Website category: movie
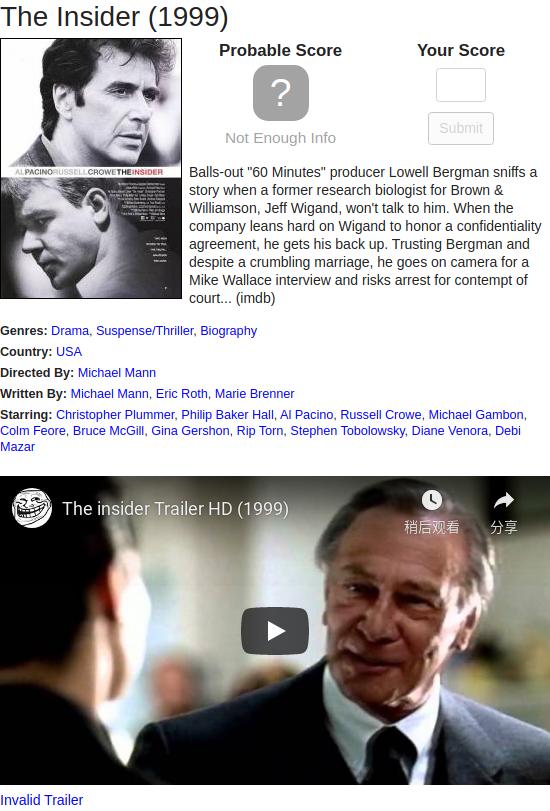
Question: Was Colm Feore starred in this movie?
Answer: yes

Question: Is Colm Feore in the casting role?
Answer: yes

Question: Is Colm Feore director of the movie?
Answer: no

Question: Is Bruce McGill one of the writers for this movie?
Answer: no

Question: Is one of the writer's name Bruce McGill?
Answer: no

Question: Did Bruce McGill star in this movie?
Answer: yes

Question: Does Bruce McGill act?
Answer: yes

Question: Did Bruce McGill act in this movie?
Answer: yes

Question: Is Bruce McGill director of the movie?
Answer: no

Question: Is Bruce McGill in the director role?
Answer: no

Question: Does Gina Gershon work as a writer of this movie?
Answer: no

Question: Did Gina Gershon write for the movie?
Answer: no

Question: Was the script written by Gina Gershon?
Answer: no

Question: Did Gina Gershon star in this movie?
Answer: yes

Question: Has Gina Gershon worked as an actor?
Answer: yes

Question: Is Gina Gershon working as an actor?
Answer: yes

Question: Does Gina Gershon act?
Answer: yes

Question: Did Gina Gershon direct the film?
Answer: no

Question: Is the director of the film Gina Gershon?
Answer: no

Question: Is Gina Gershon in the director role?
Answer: no

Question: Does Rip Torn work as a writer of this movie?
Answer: no

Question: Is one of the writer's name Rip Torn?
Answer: no

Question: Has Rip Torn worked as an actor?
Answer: yes

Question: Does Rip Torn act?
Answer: yes

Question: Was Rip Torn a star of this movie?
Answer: yes

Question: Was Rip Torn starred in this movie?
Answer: yes

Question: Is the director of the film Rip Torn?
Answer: no

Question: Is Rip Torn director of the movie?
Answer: no

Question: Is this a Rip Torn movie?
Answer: no

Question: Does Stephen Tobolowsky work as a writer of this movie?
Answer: no

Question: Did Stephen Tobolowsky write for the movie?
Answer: no

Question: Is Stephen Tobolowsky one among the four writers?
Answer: no

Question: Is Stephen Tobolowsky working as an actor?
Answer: yes

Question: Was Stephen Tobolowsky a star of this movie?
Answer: yes

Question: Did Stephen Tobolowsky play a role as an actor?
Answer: yes

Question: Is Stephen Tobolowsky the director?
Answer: no

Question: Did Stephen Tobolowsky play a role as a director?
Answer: no

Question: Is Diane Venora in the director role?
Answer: no

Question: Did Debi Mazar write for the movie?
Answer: no

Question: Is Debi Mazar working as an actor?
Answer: yes

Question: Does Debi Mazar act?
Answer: yes

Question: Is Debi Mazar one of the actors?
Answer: yes

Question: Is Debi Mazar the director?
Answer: no

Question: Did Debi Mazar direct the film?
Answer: no

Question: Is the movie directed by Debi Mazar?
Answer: no